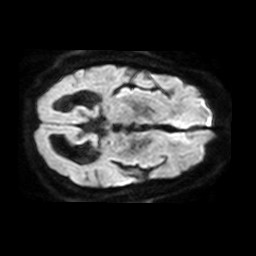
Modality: TRACE
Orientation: axial
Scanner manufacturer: philips
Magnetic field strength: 1.5 T
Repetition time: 4.767 s
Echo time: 0.07794 s